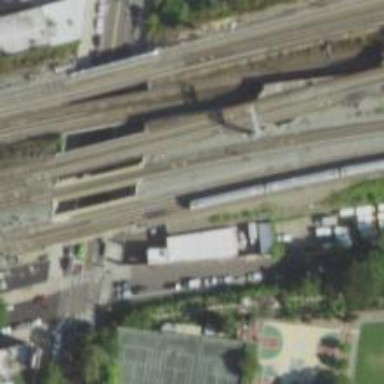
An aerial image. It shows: Bridge over electrified railway tracks.